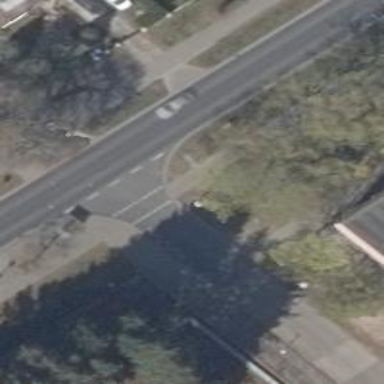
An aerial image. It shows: Road with "give way" sign.